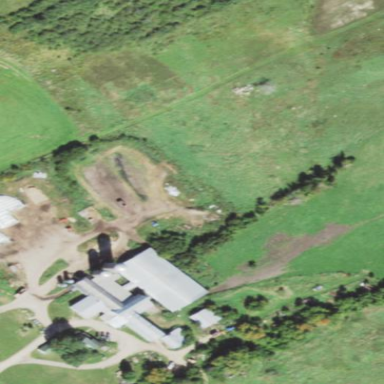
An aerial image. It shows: Farmyard area.